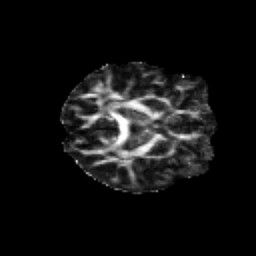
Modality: FA
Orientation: axial
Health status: healthy
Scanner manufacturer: siemens
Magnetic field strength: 3 T
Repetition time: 12 s
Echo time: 0.092 s